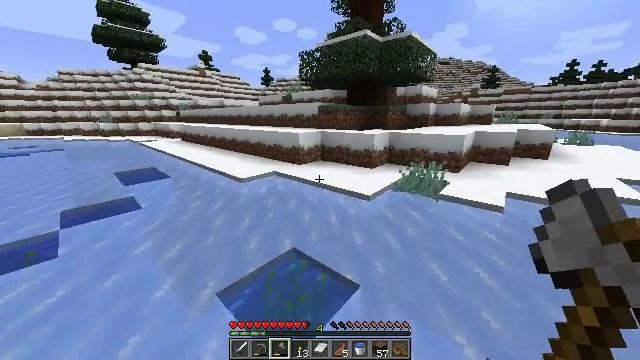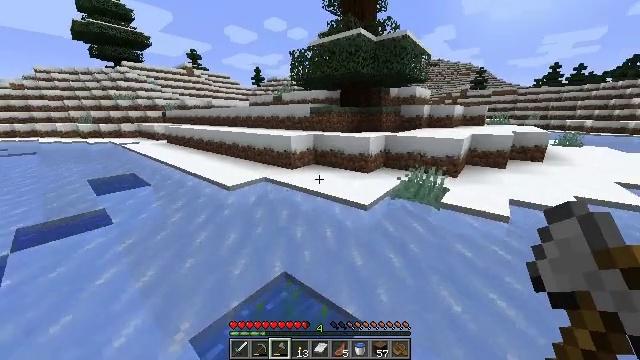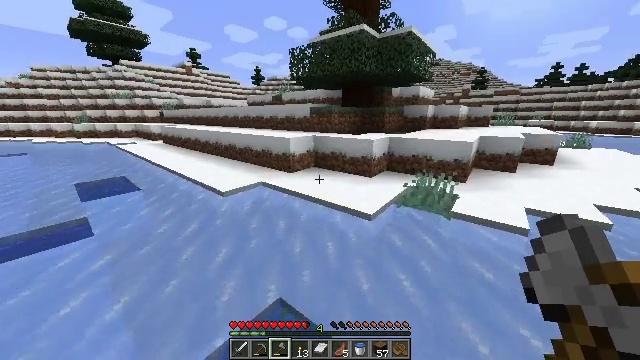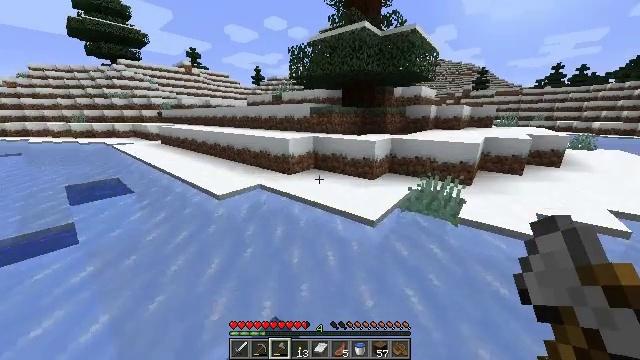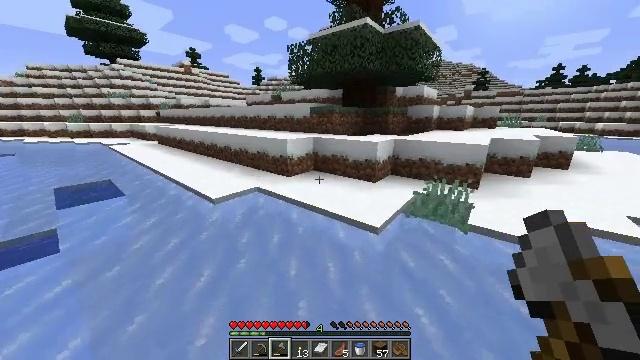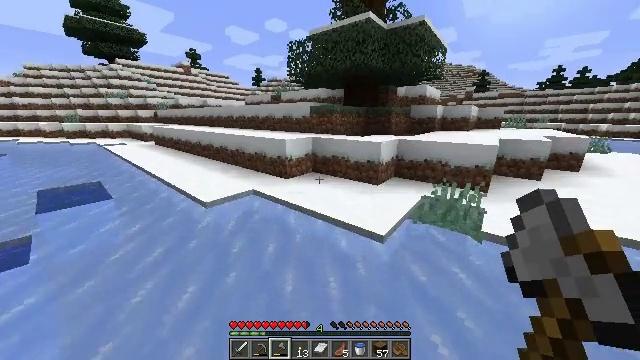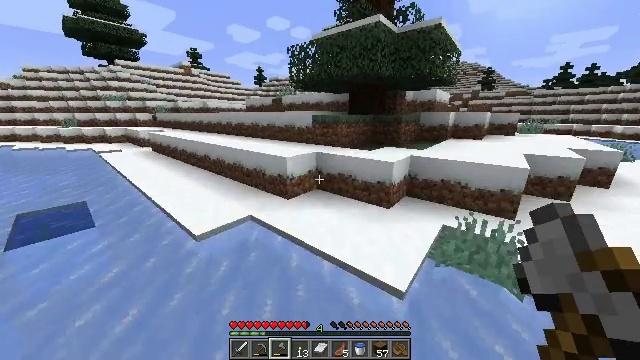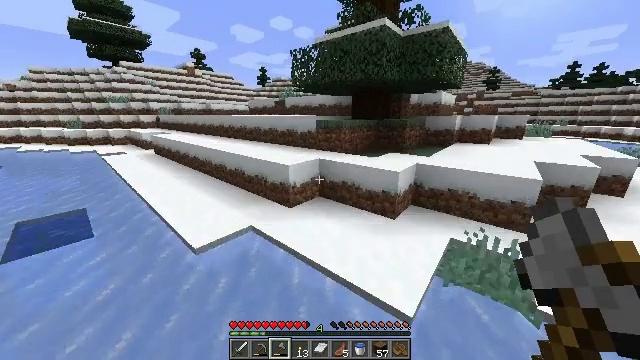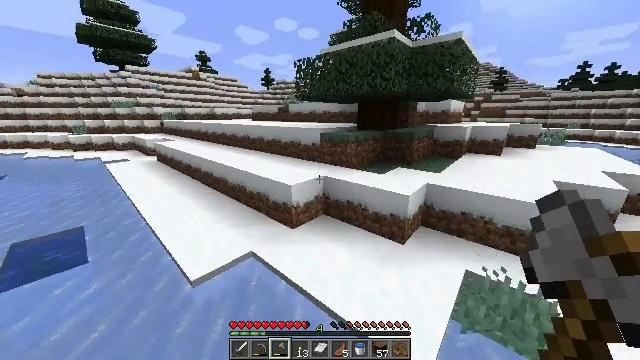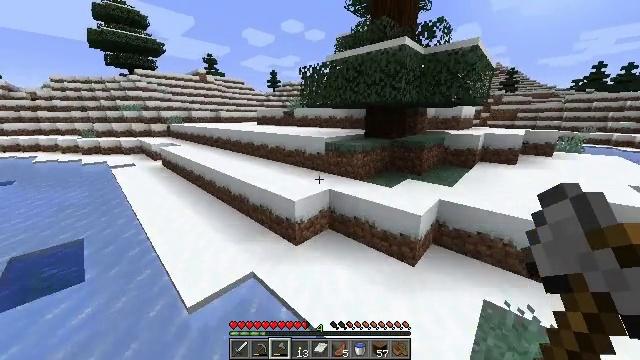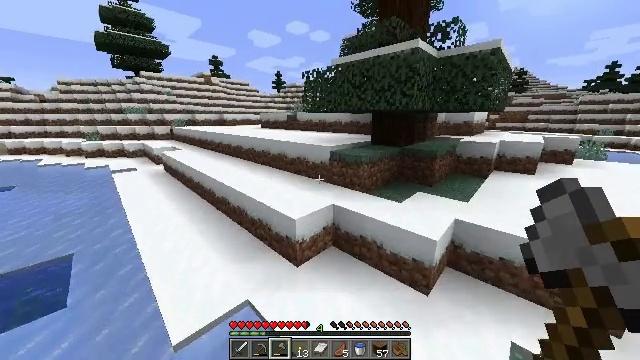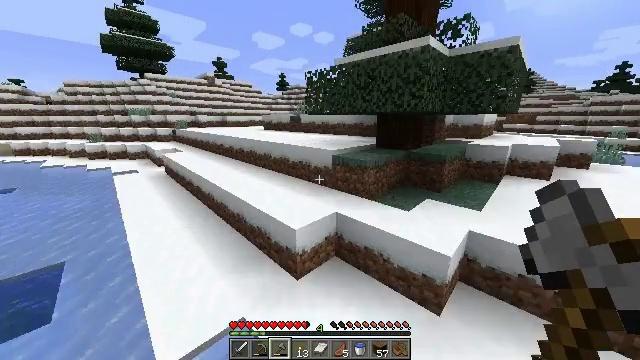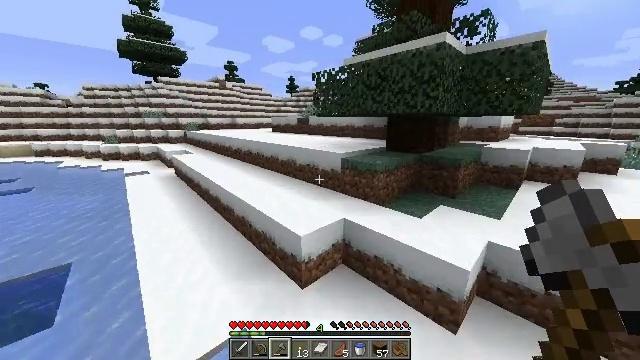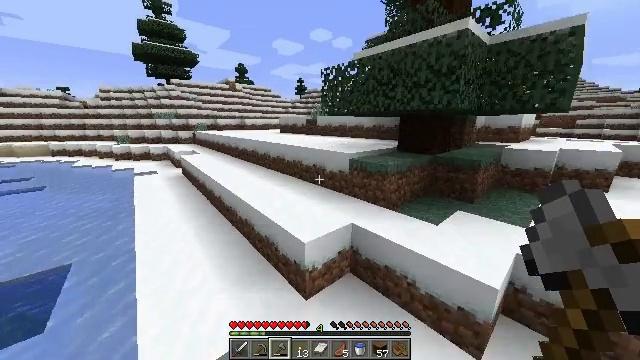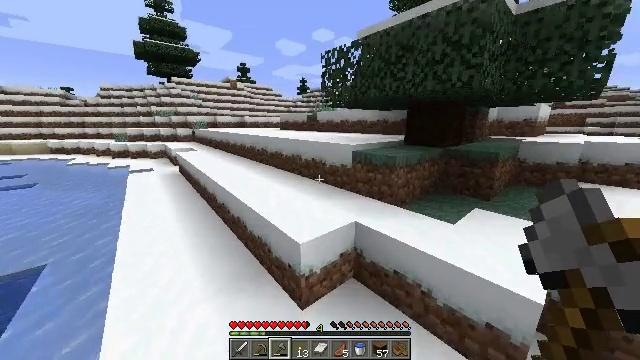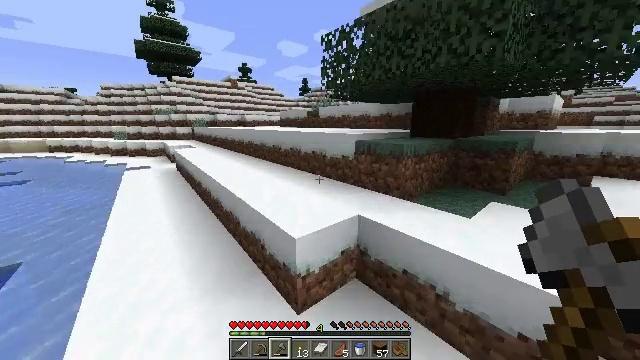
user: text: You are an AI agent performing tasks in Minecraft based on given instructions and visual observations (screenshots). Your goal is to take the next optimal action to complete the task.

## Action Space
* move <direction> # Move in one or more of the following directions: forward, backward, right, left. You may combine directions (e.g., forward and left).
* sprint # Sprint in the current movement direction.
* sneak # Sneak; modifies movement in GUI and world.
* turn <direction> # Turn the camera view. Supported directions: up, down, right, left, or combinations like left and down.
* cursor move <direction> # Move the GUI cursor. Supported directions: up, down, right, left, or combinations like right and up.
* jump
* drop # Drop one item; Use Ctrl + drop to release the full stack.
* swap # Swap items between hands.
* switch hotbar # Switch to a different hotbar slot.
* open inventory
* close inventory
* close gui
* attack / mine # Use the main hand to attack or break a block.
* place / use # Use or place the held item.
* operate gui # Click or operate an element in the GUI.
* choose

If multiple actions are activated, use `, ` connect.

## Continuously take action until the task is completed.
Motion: motion action
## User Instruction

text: Harvest the poppy flower.
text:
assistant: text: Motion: move forward, sprint, turn right
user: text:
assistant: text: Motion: move forward, sprint
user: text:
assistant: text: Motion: move forward
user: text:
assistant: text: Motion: move forward
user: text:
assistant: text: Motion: move forward
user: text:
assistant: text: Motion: move forward, jump
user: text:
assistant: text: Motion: move forward, jump
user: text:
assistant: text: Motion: move forward, turn left, jump
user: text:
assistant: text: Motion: move forward, turn left, jump
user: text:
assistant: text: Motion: move forward, turn left
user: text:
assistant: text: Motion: move forward
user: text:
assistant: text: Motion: move forward, turn left
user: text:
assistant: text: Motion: move forward, turn left
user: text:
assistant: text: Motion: move forward
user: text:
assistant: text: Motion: move forward
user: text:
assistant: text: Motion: move forward
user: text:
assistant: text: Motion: move forward
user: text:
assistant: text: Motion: move forward
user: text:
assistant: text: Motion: move forward
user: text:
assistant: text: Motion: move forward, jump
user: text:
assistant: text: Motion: move forward, jump
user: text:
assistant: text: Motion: move forward, jump
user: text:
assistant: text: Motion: move forward, jump
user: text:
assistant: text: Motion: move forward
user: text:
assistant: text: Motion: move forward
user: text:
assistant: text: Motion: move forward
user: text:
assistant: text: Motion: move forward
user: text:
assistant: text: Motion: move forward
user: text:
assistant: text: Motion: move forward
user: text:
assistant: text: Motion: move forward